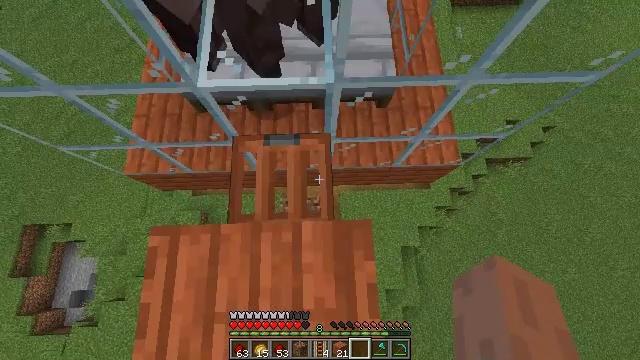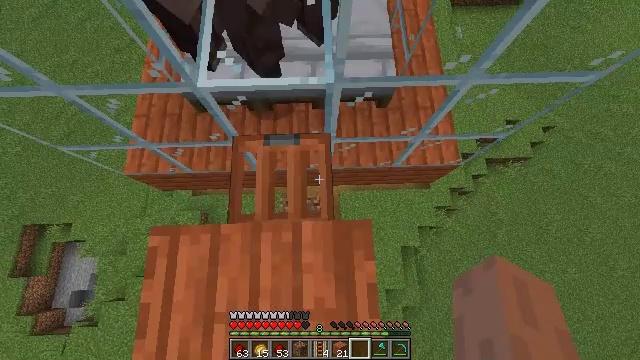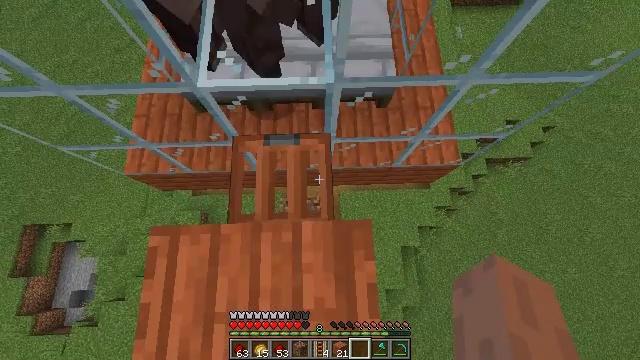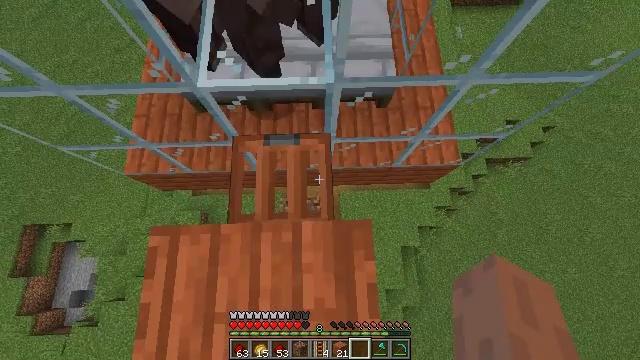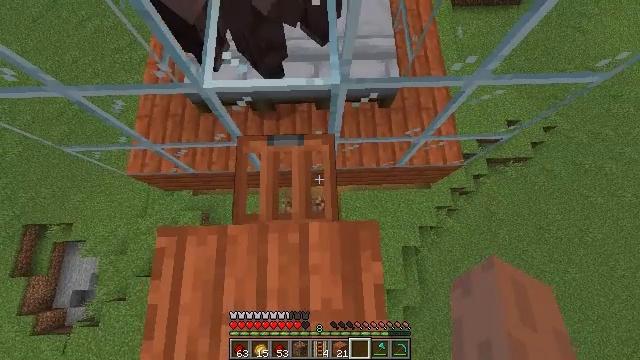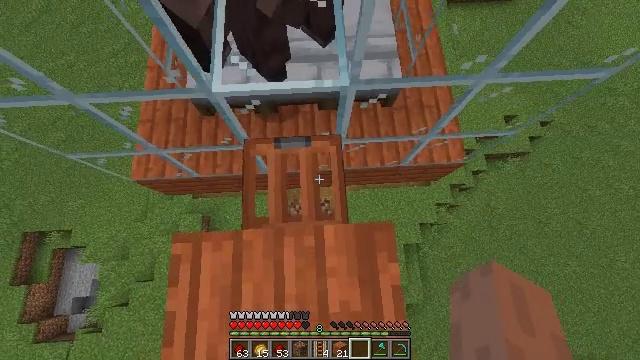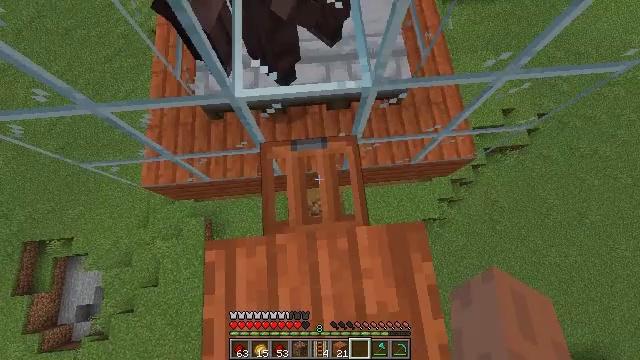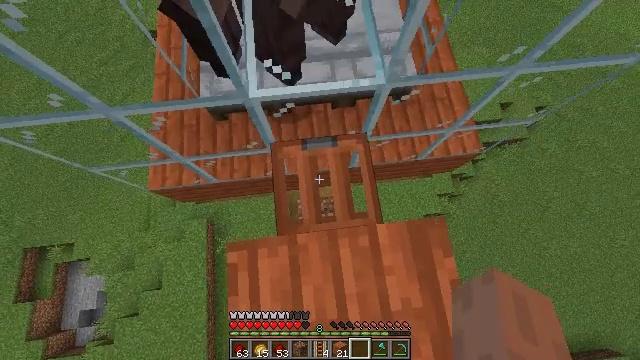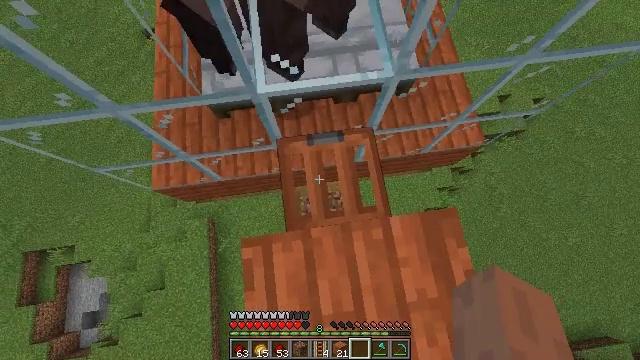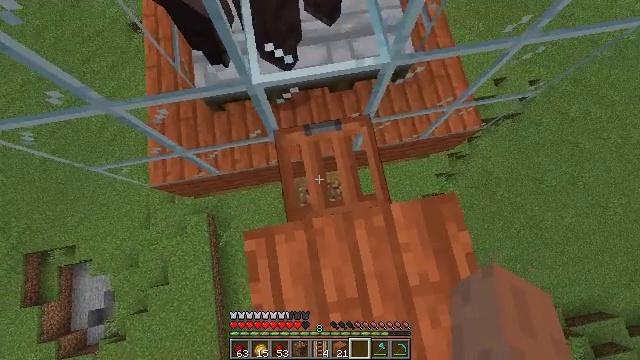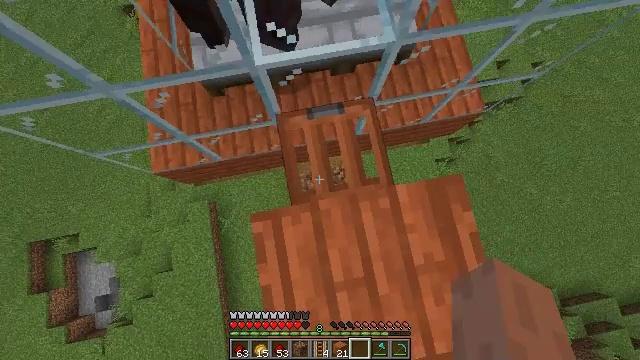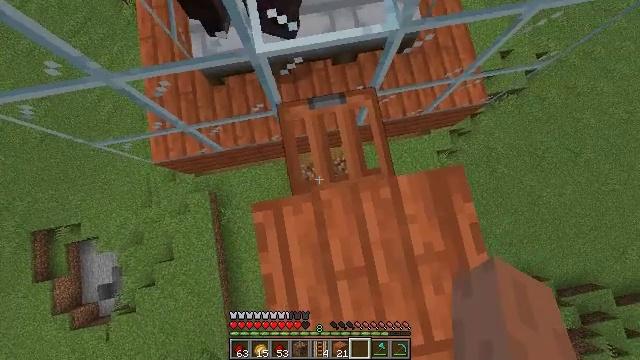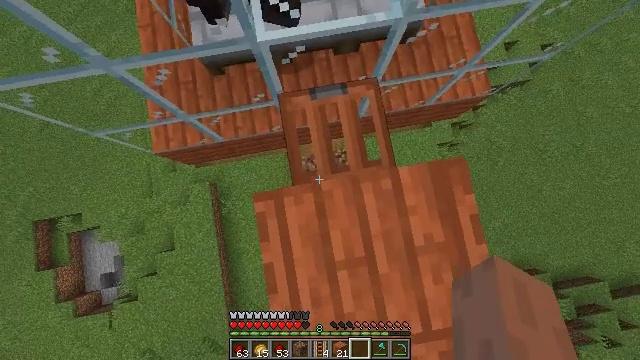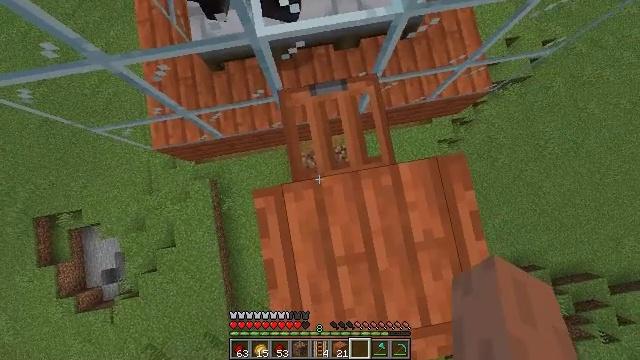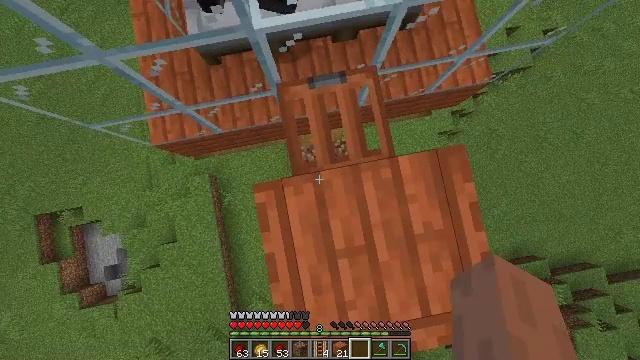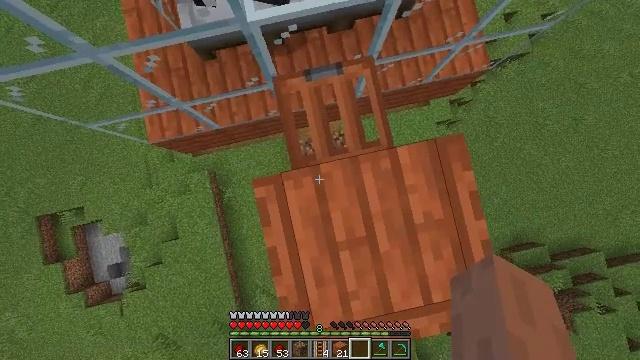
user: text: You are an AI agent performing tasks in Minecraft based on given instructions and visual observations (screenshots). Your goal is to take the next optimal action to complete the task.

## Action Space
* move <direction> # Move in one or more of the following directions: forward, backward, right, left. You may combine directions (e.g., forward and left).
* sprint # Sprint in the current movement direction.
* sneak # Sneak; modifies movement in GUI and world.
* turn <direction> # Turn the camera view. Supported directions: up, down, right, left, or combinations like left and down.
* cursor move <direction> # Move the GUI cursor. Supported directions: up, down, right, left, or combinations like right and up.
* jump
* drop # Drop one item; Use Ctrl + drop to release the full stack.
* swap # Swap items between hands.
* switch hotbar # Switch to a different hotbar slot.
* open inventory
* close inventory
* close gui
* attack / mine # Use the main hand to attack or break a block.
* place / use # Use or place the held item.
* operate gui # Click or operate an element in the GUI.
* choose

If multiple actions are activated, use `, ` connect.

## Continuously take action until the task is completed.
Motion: motion action
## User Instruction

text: Break the existing acacia planks.
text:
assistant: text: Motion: no_op
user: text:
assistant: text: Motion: no_op
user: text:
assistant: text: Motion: no_op
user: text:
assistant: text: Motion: move left
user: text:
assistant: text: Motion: move left, turn right
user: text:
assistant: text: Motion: move left, turn right
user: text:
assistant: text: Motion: turn right
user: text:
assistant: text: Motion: turn right
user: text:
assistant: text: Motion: turn right and down
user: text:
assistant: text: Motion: turn down
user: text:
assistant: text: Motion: turn down
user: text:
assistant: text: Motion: turn down
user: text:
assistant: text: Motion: no_op
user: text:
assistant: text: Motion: turn down
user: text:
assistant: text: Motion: turn right and down
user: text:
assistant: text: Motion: no_op
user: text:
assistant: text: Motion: turn left
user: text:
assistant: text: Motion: turn left
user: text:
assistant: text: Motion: turn left
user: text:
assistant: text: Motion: no_op
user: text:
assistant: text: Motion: no_op
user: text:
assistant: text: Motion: no_op
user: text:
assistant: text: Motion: no_op
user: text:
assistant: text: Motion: no_op
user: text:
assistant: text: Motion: no_op
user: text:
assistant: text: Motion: no_op
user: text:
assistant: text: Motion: no_op
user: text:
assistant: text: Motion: no_op
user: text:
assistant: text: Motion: no_op
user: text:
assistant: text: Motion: no_op